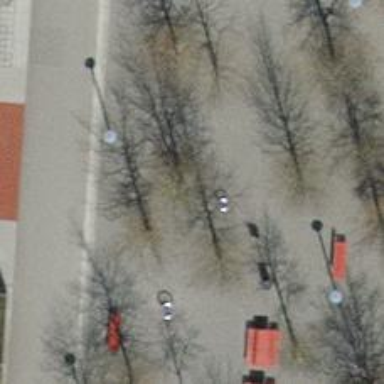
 Fagus genus."